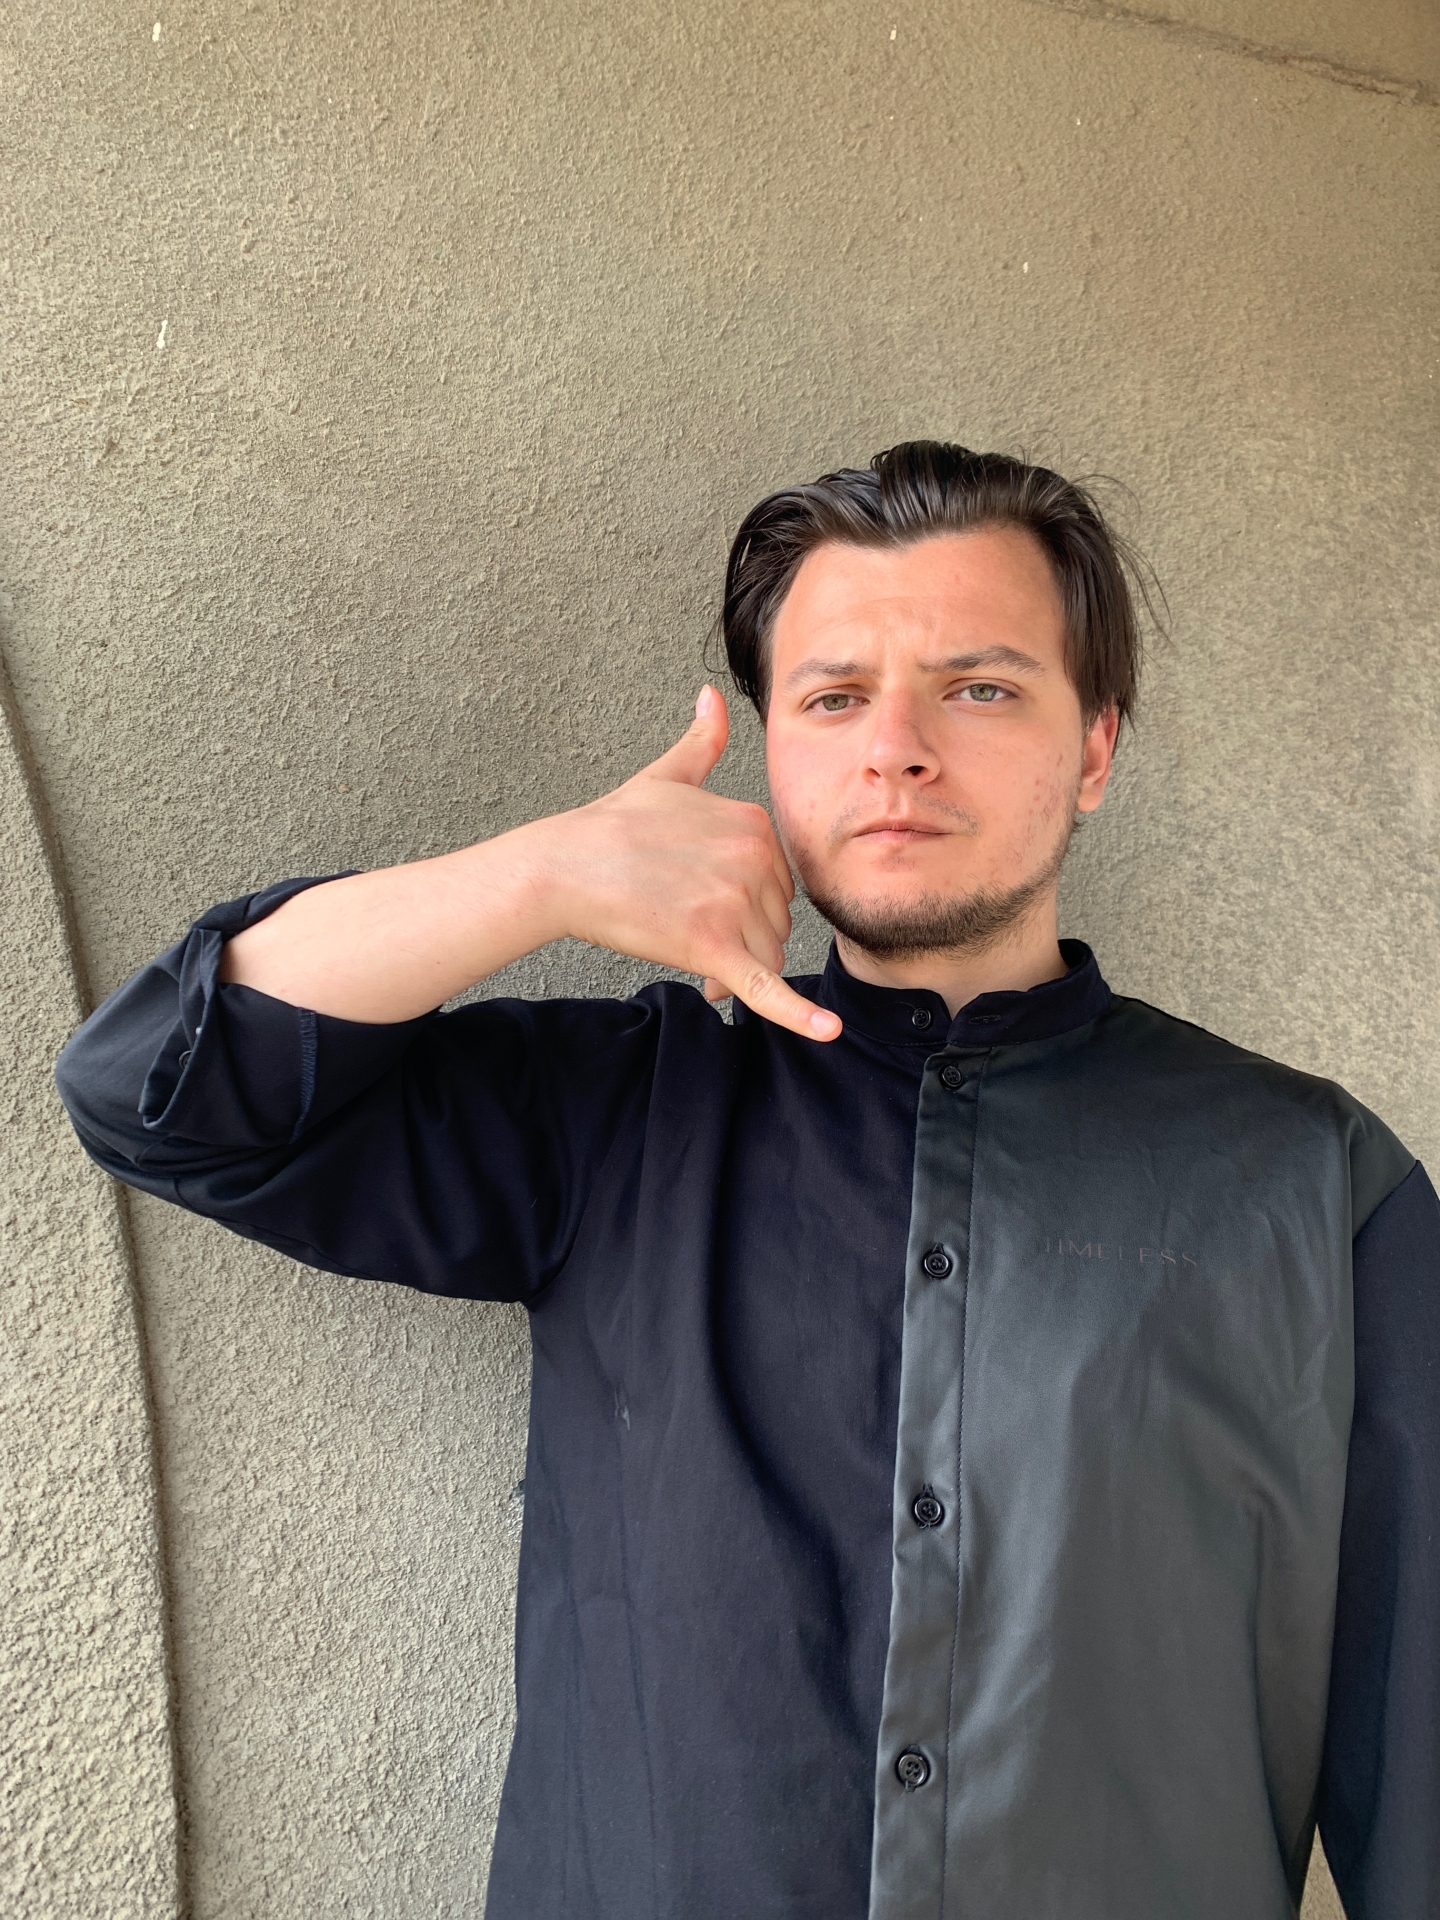
Label: clear